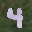
Label: 4